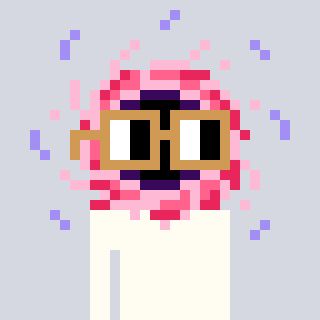
a pixel art character with square brown glasses, a blackhole-shaped head and a grayscale-colored body on a cool background